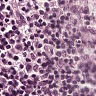
Metastatic tissue present: no